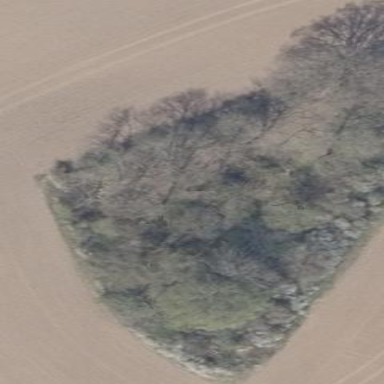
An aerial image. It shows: Deciduous forest dominated by broadleaved trees.